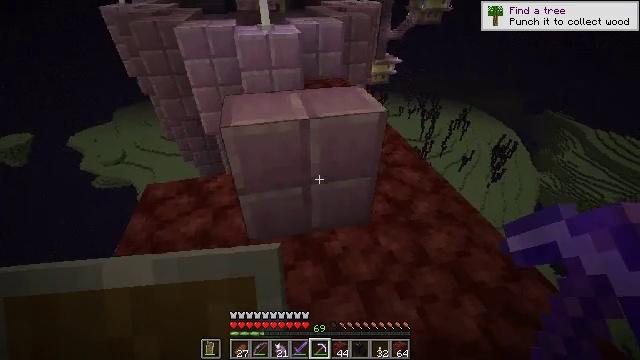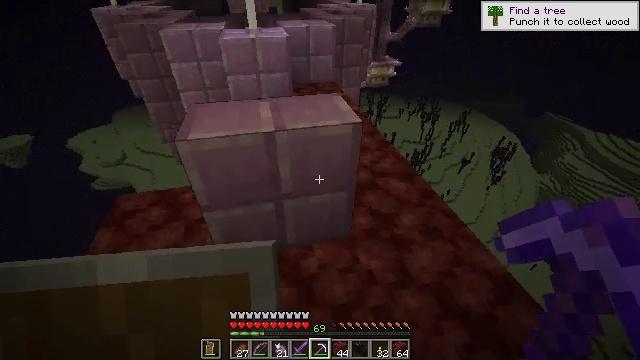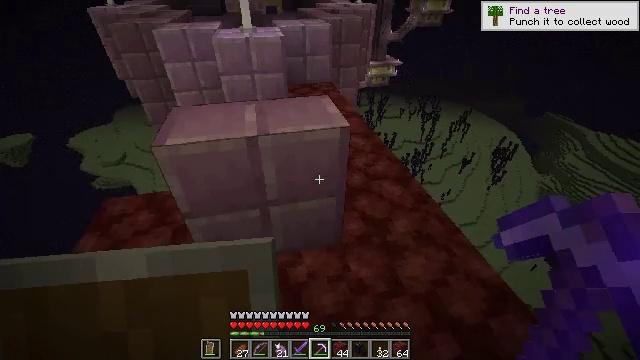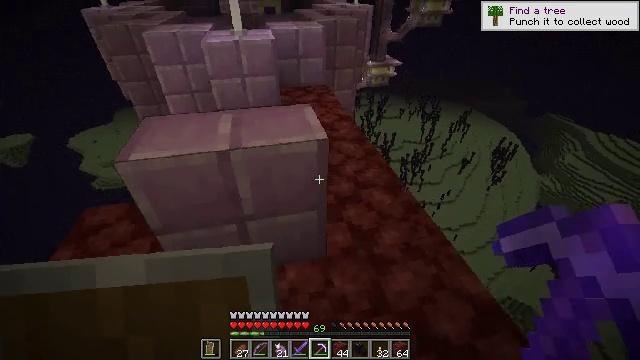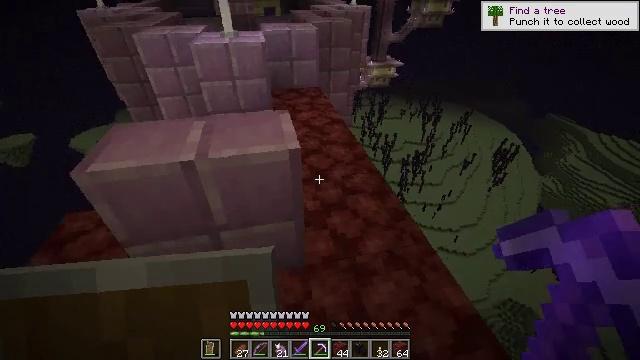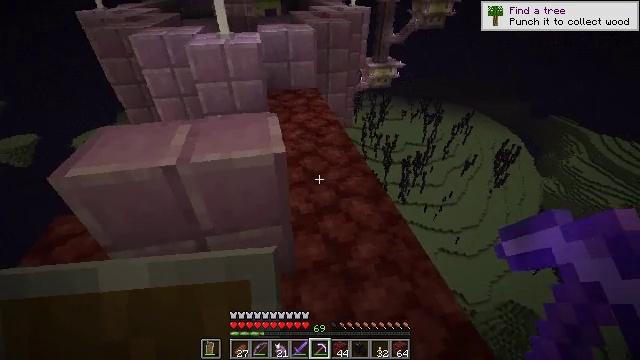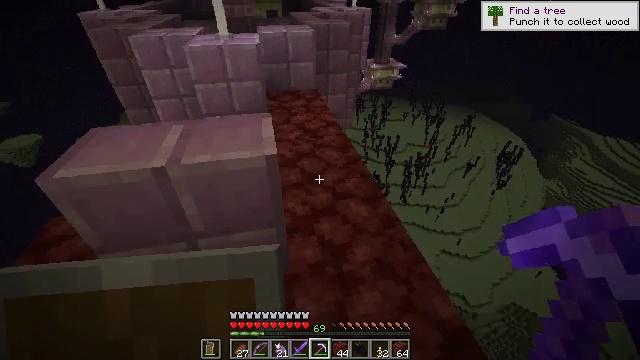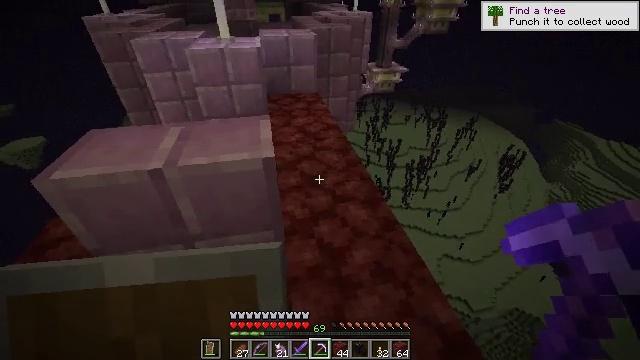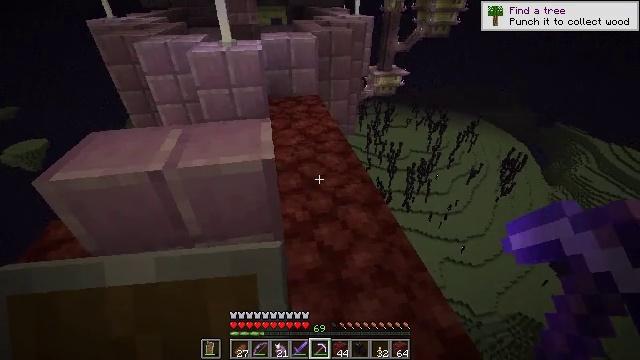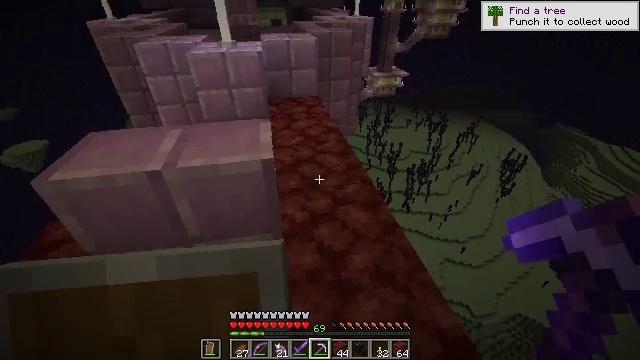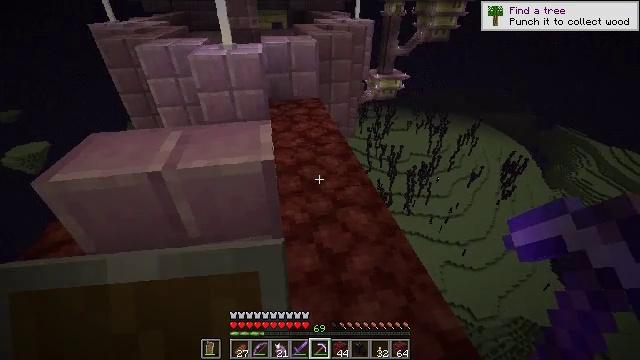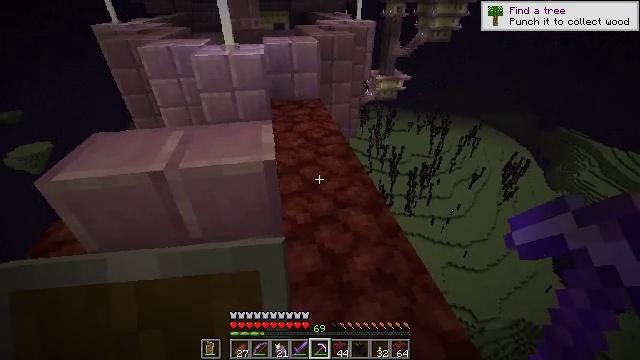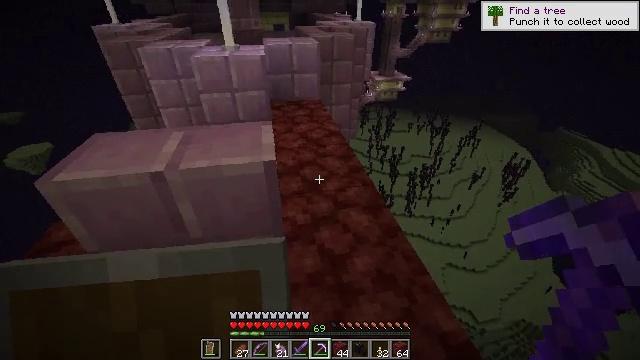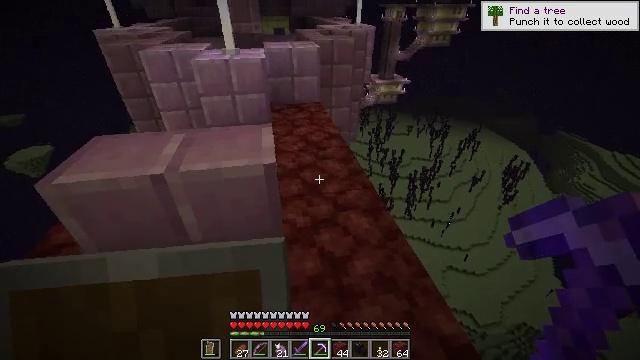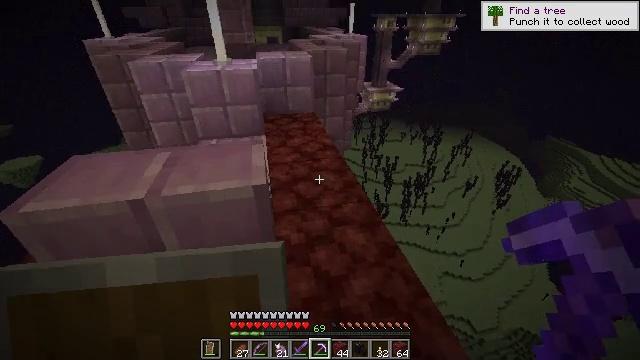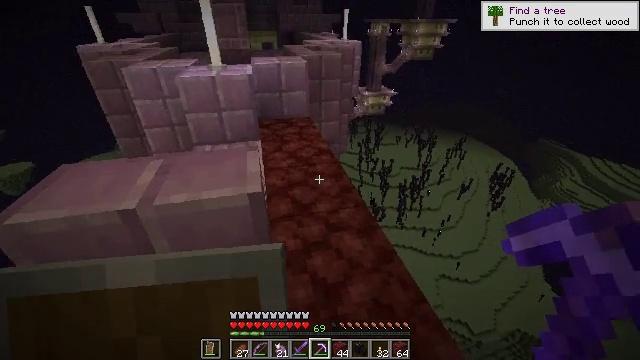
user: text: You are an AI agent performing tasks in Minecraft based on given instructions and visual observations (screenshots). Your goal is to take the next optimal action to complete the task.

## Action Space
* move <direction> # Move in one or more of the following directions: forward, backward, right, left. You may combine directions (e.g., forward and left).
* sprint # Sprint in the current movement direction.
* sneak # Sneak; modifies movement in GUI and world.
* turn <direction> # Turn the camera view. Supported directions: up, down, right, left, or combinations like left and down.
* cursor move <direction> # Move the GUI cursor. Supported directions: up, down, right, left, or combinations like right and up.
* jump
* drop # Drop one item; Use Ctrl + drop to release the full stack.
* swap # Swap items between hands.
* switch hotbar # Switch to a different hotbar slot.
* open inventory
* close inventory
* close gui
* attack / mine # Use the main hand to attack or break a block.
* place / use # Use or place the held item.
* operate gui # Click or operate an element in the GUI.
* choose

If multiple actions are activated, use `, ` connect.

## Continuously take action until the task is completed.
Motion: motion action
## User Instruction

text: Attack the ender chest to collect it.
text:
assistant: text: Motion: move forward and move right
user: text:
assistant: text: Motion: move forward and move right
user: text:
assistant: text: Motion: move right
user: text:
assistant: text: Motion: no_op
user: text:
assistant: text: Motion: no_op
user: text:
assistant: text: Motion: no_op
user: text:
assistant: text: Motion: no_op
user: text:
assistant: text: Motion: no_op
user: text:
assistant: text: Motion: no_op
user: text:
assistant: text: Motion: no_op
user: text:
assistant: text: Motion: no_op
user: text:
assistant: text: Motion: no_op
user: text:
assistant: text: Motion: no_op
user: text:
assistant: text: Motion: move forward, turn right and up
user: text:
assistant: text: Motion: move forward, turn right
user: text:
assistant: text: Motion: move forward
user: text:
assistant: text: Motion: move forward
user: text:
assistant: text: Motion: move forward
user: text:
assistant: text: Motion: no_op
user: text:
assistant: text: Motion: no_op
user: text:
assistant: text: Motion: no_op
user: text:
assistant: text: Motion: turn up
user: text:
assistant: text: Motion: turn up
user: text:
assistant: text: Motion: turn up
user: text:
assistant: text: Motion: turn up
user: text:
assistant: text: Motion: move forward
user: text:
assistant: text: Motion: move forward
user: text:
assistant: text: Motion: move forward
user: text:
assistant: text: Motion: move forward
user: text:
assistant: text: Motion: move forward